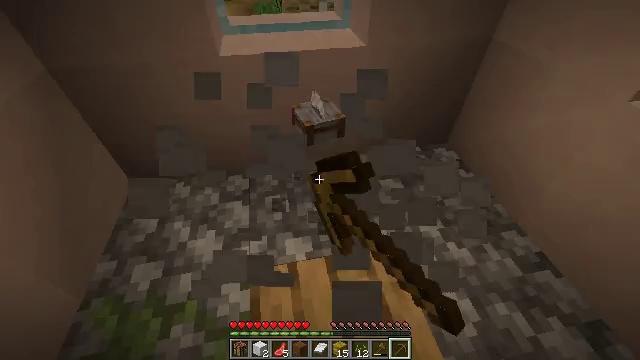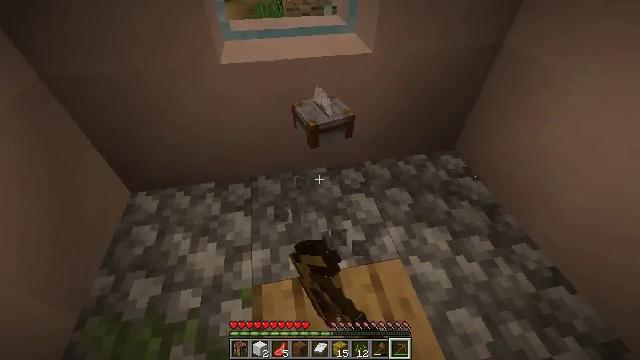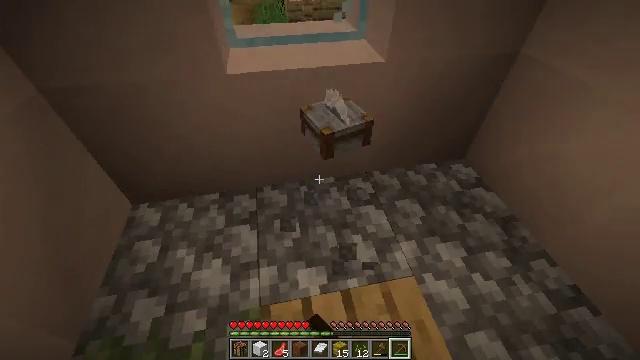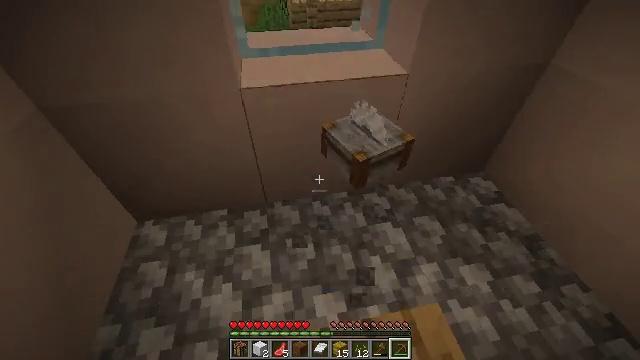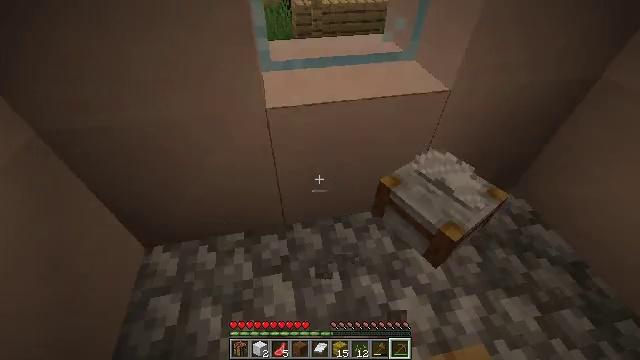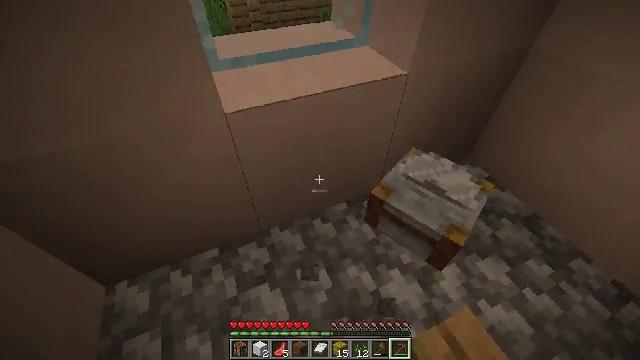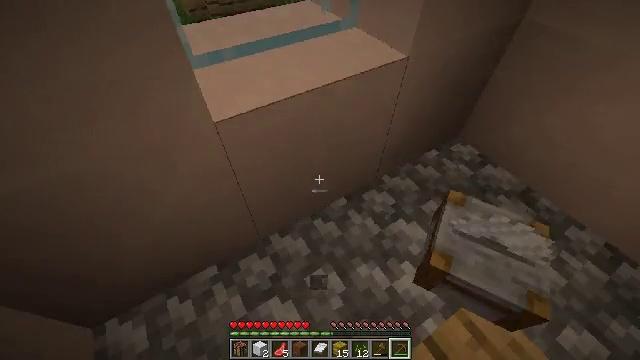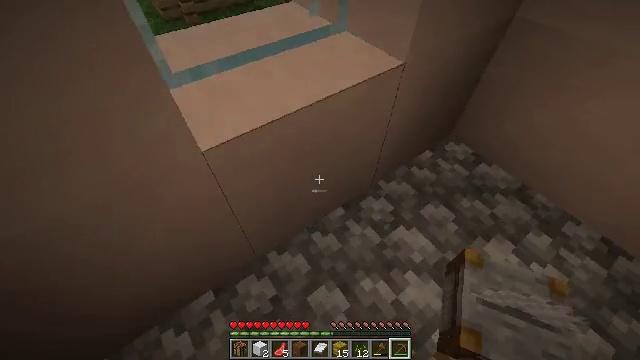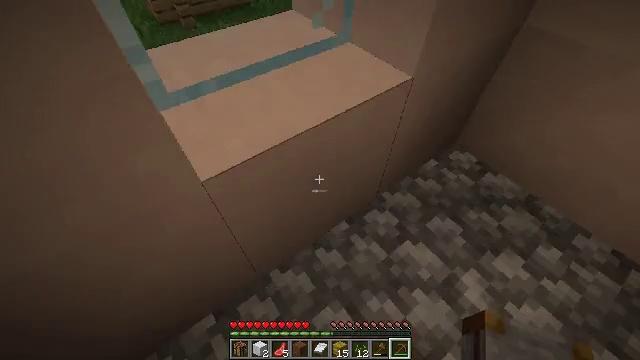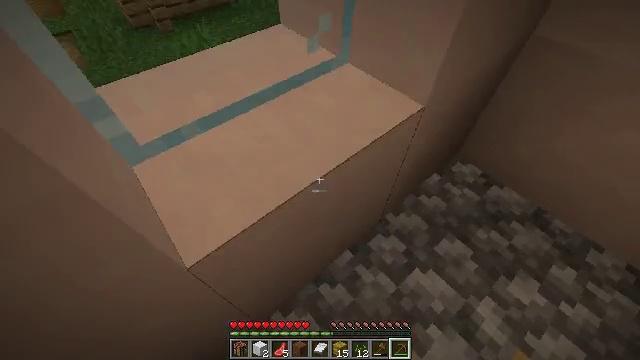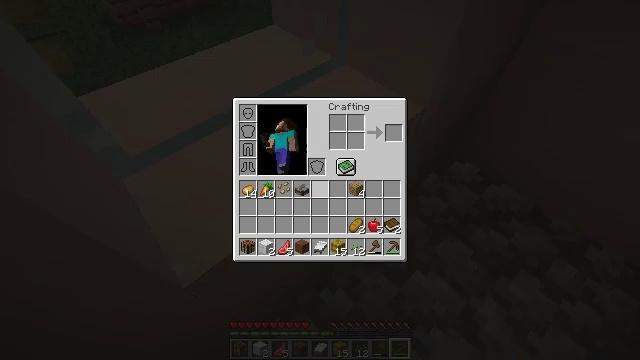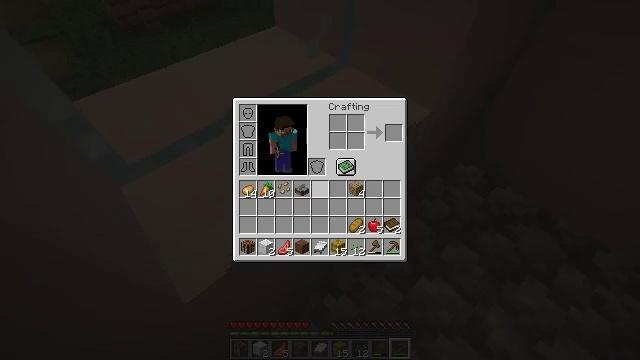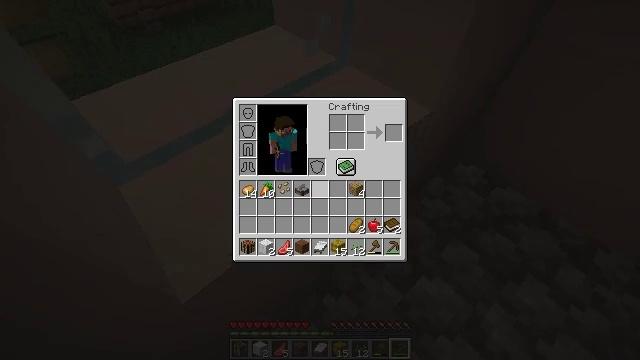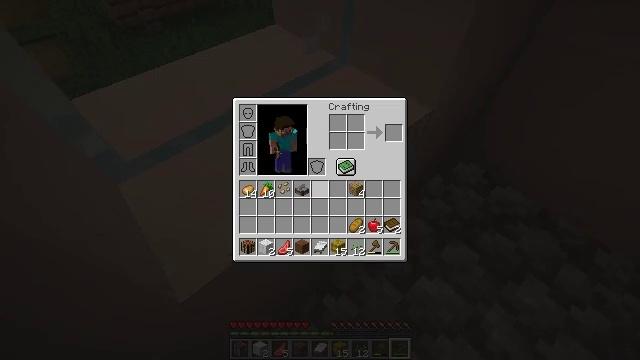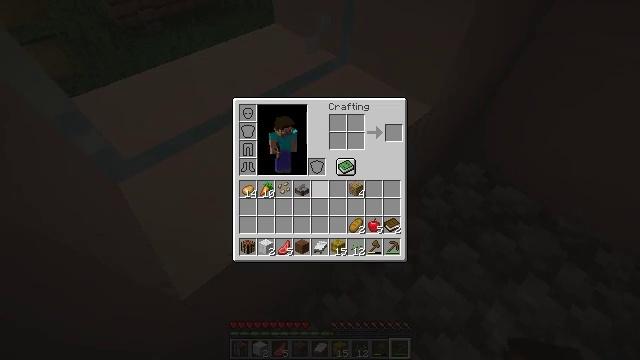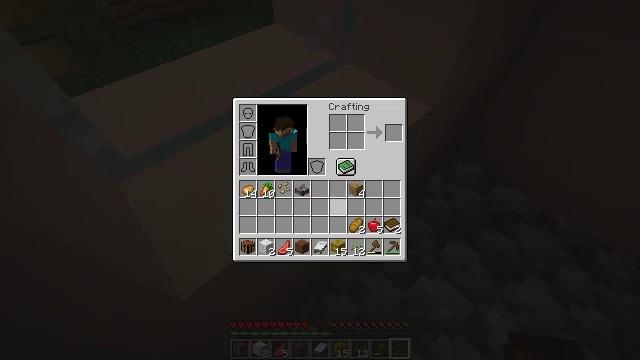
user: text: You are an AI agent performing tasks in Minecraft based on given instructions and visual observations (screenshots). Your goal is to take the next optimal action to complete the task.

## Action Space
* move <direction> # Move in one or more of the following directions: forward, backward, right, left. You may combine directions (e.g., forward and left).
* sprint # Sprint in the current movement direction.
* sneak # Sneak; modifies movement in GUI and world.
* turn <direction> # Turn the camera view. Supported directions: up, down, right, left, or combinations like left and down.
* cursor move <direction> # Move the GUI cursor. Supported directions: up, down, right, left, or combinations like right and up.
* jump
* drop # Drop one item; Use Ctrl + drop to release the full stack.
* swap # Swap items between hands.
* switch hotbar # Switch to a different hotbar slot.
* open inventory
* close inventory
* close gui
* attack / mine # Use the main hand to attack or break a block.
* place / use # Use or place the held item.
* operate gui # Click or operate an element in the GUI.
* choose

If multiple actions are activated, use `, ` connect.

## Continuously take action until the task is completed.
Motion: motion action
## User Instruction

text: Left click on the blast furnace to break it.
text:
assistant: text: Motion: move forward and move left, attack / mine
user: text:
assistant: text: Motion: move forward and move left, attack / mine
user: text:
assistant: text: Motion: move forward and move left
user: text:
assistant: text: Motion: move forward and move left
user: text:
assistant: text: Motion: move forward and move left, turn right and down
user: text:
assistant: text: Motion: move forward, turn right and down
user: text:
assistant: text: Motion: move forward, turn right and down
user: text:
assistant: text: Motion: move forward
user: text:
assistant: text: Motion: turn right
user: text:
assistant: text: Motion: turn right, open inventory
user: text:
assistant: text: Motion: open inventory
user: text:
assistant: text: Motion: open inventory
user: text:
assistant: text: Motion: no_op
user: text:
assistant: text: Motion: cursor move right
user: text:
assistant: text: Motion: cursor move right and down
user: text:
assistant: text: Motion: cursor move down
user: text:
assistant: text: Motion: cursor move down
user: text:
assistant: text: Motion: no_op
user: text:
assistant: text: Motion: no_op
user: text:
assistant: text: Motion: no_op
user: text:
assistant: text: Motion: no_op
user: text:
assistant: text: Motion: no_op
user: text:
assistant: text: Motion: cursor move left
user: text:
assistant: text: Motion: cursor move left
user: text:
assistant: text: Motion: no_op
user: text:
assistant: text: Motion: no_op
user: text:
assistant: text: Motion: cursor move up
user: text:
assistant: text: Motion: cursor move right and up
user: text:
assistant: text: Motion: no_op
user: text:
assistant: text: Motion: no_op